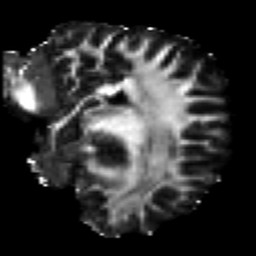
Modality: FA
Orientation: sagittal
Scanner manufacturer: ge
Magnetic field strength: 3 T
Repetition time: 7.98 s
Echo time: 0.0701 s